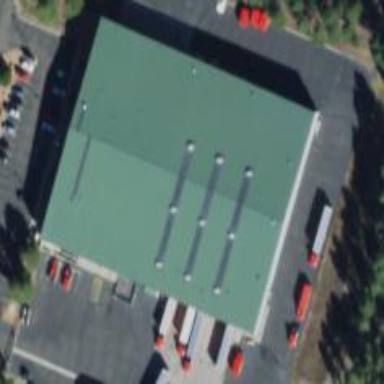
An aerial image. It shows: Industrial distributor warehouse.